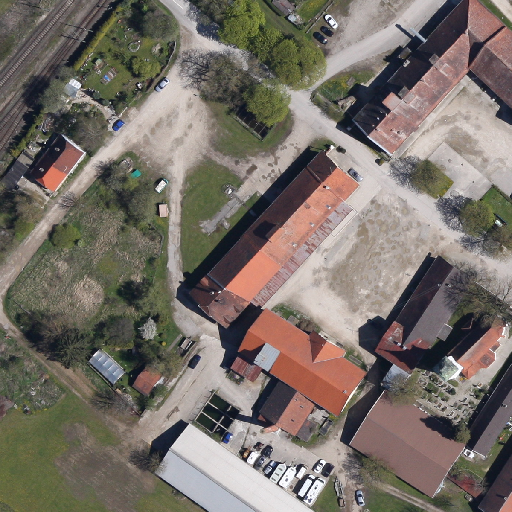
Referring expression: truck in the parking area